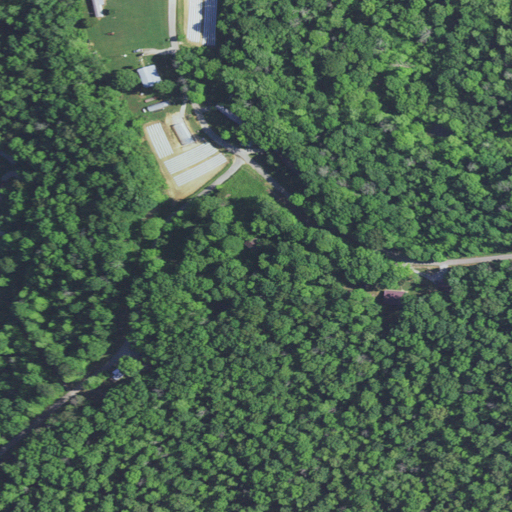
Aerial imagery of cliff(s) in Kentucky named The Sand Cliff containing deciduous forest, open development, low intensity development, pasture, grassland, and medium intensity development